Brain MRI, t1w sequence, axial 2D slice.
Patient: age 22, sex F, weight 78 kg, height 1.78 m
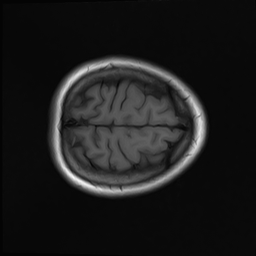